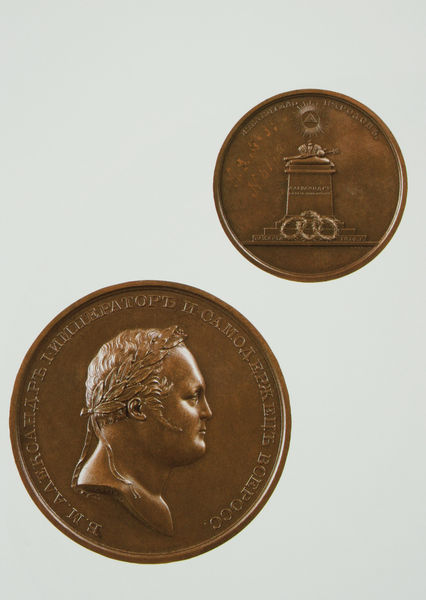
Titel: Medaille zu Ehren der Eroberung von Paris am 19. März 1814
Künstler: Maria Fjodorowna
Standort: St. Petersburg
Institution: Schloss Pawlowsk
Schlagwörter: blätter, feuer, kopf, mann, schatten, weiß, dreieck, braun, brust, frankreich, frisur, hintergrund, licht, mund, nase, ohr, profil, stirn, symbol, blick, gebäude, schleife, augen, gesicht, rahmen, sockel, bildnis, herr, portrait, porträt, auge, gold, haare, kinn, krone, lippen, locken, poträt, kreis, oval, rund, turm, skulptur, statue, relief, schrift, wangen, italien, zwei, russland, klein, rand, erhaben, kaiser, kissen, könig, dick, inschrift, büste, glanz, zahlen, ziffern, seitenansicht, glänzend, metall, stufen, bronze, podest, revers, ring, abbild, foto, fotografie, photographie, messing, lamm, antike, ringe, geld, denkmal, rückseite, hinten, groß, kupfer, seite, text, buchstaben, napoleon, koteletten, herrscher, kranz, lorbeer, lorbeeren, lorbeerkranz, rom, photo, vorderseite, römer, triumph, seiten, efeu, zahl, farbfoto, antik, griechisch, krönung, griechenland, antikisierend, olympia, kränze, opfer, medaille, pokal, postament, pyramide, erinnerung, objekt, sieger, konisch, insignien, lorbeerblätter, römisch, zar, grabmal, legende, prägung, klassisch, münze, monument, russisch, andenken, römische, latein, archäologie, vorne, bekränzt, lateinisch, caesar, turn, umschrift, ehrenmal, münzen, bartlos, verso, ineinander, gemme, feist, altertum, kopfseite, freimaurer, fund, saeule, kyrillisch, gelockt, reflief, corona, geprägt, lorbeere, antiqua, groß und klein, prpfil, stätte, numismatik, prrofil, rusland, fotogrsafie, kleingeld, loorbeer, avers, alexsander, capitalis, fopfseite, gedenkmedaille, geldstück, hrld, innenschrift, kresi, lolber, lorberkranz, maiuskeln, matrialwert, medalllie, münzbild, münzbildnis, münzportrait, münzporträt, olimpiade, pronze, recto, siehst du auch nix, sssr, taler, währung, zahlungsmittel, siegerkranz, 2, de3nkmal, gedstueck, piyramide, drei ringe, ränze